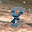
Label: 8